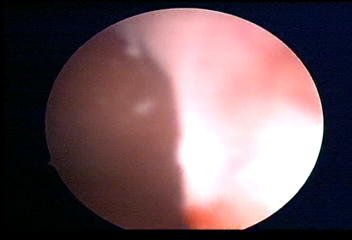
Modality: WLC
Class: Normal mucosa
Bladder cancer association: No